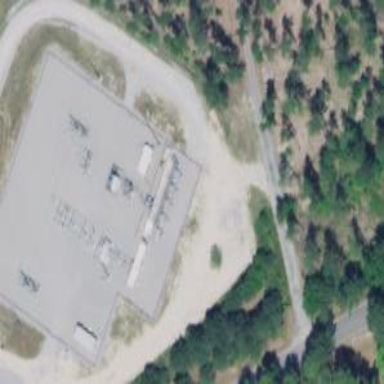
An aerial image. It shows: There is distribution substation enclosed by fence.